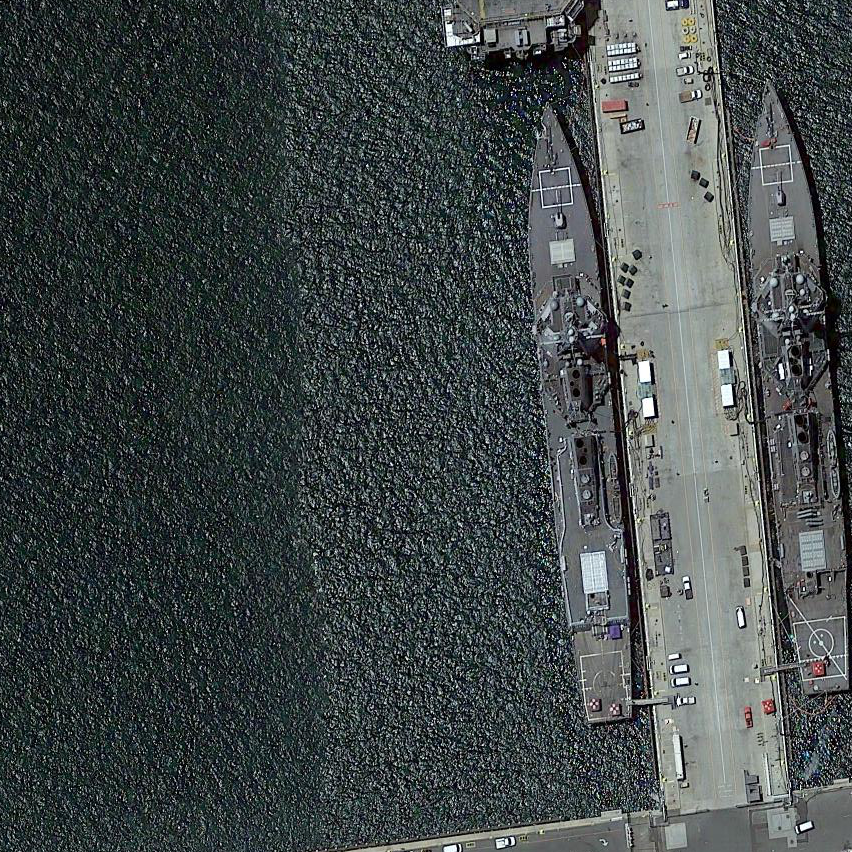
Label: destroyer